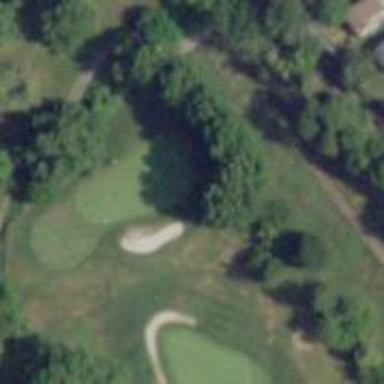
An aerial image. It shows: Golf hole.